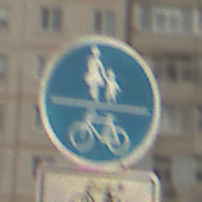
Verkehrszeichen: GemeinsamerGehUndRadweg
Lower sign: EinspurigeFahrzeugeFrei6
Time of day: MorningAfternoon
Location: Outdoor (Urban)
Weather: PartlyCloudy
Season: NotSpecified
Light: Natural